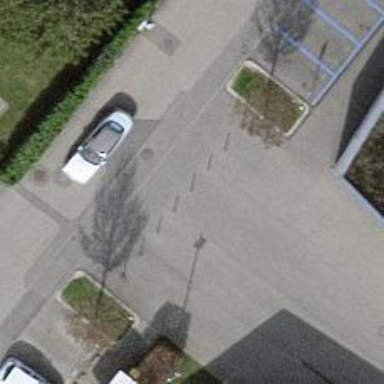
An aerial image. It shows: Bollard barrier.